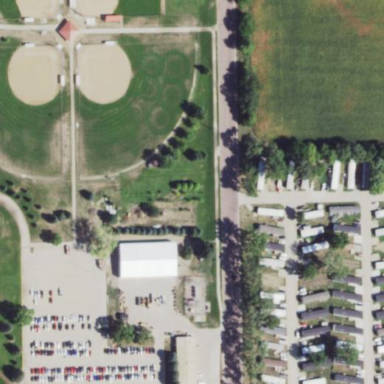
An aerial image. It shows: Softball pitch for leisure land activities.